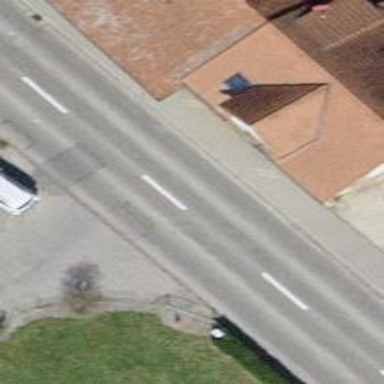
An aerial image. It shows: Secondary road with asphalt surface.